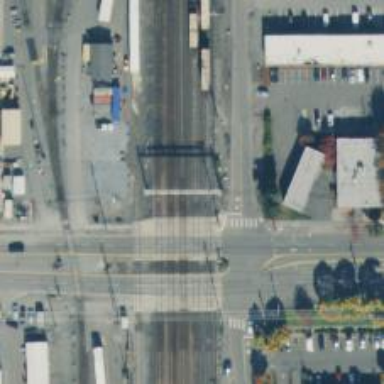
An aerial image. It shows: Railway signal.